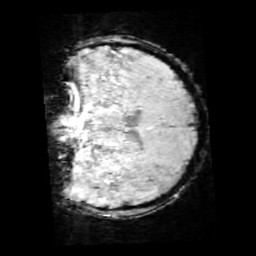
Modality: SWI
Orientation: coronal
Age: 11
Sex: male
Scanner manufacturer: siemens
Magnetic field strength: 3 T
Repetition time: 0.027 s
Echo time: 0.02 s